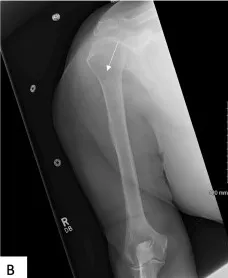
Humerus.
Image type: radiology (x_ray)